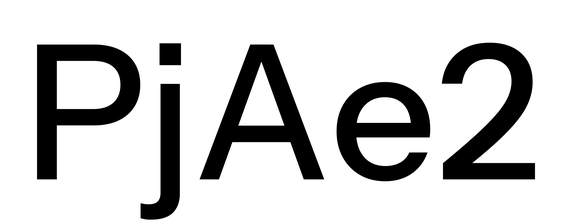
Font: InstrumentSans_Medium